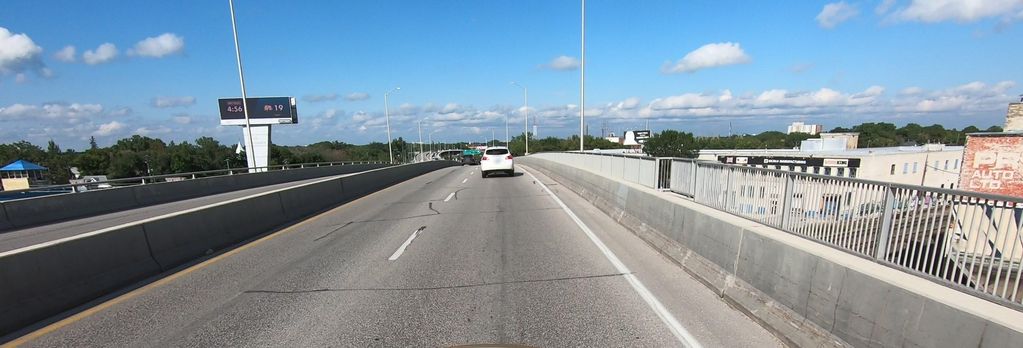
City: winnipeg